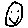
Label: smiley face